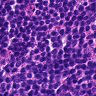
Metastatic tissue present: no